Interaction volume radius: 5 \u00c5
Interaction volume height: 10 \u00c5
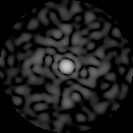
Disorder parameter: 0.8432